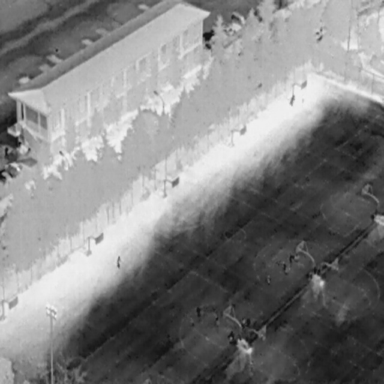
There are 15 objects shown in the infrared image, including two Cars, and 13 People.